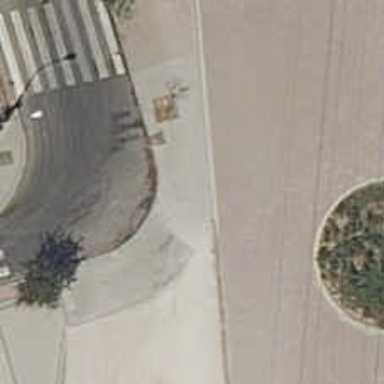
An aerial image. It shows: Sidewalk.